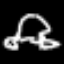
Label: frog